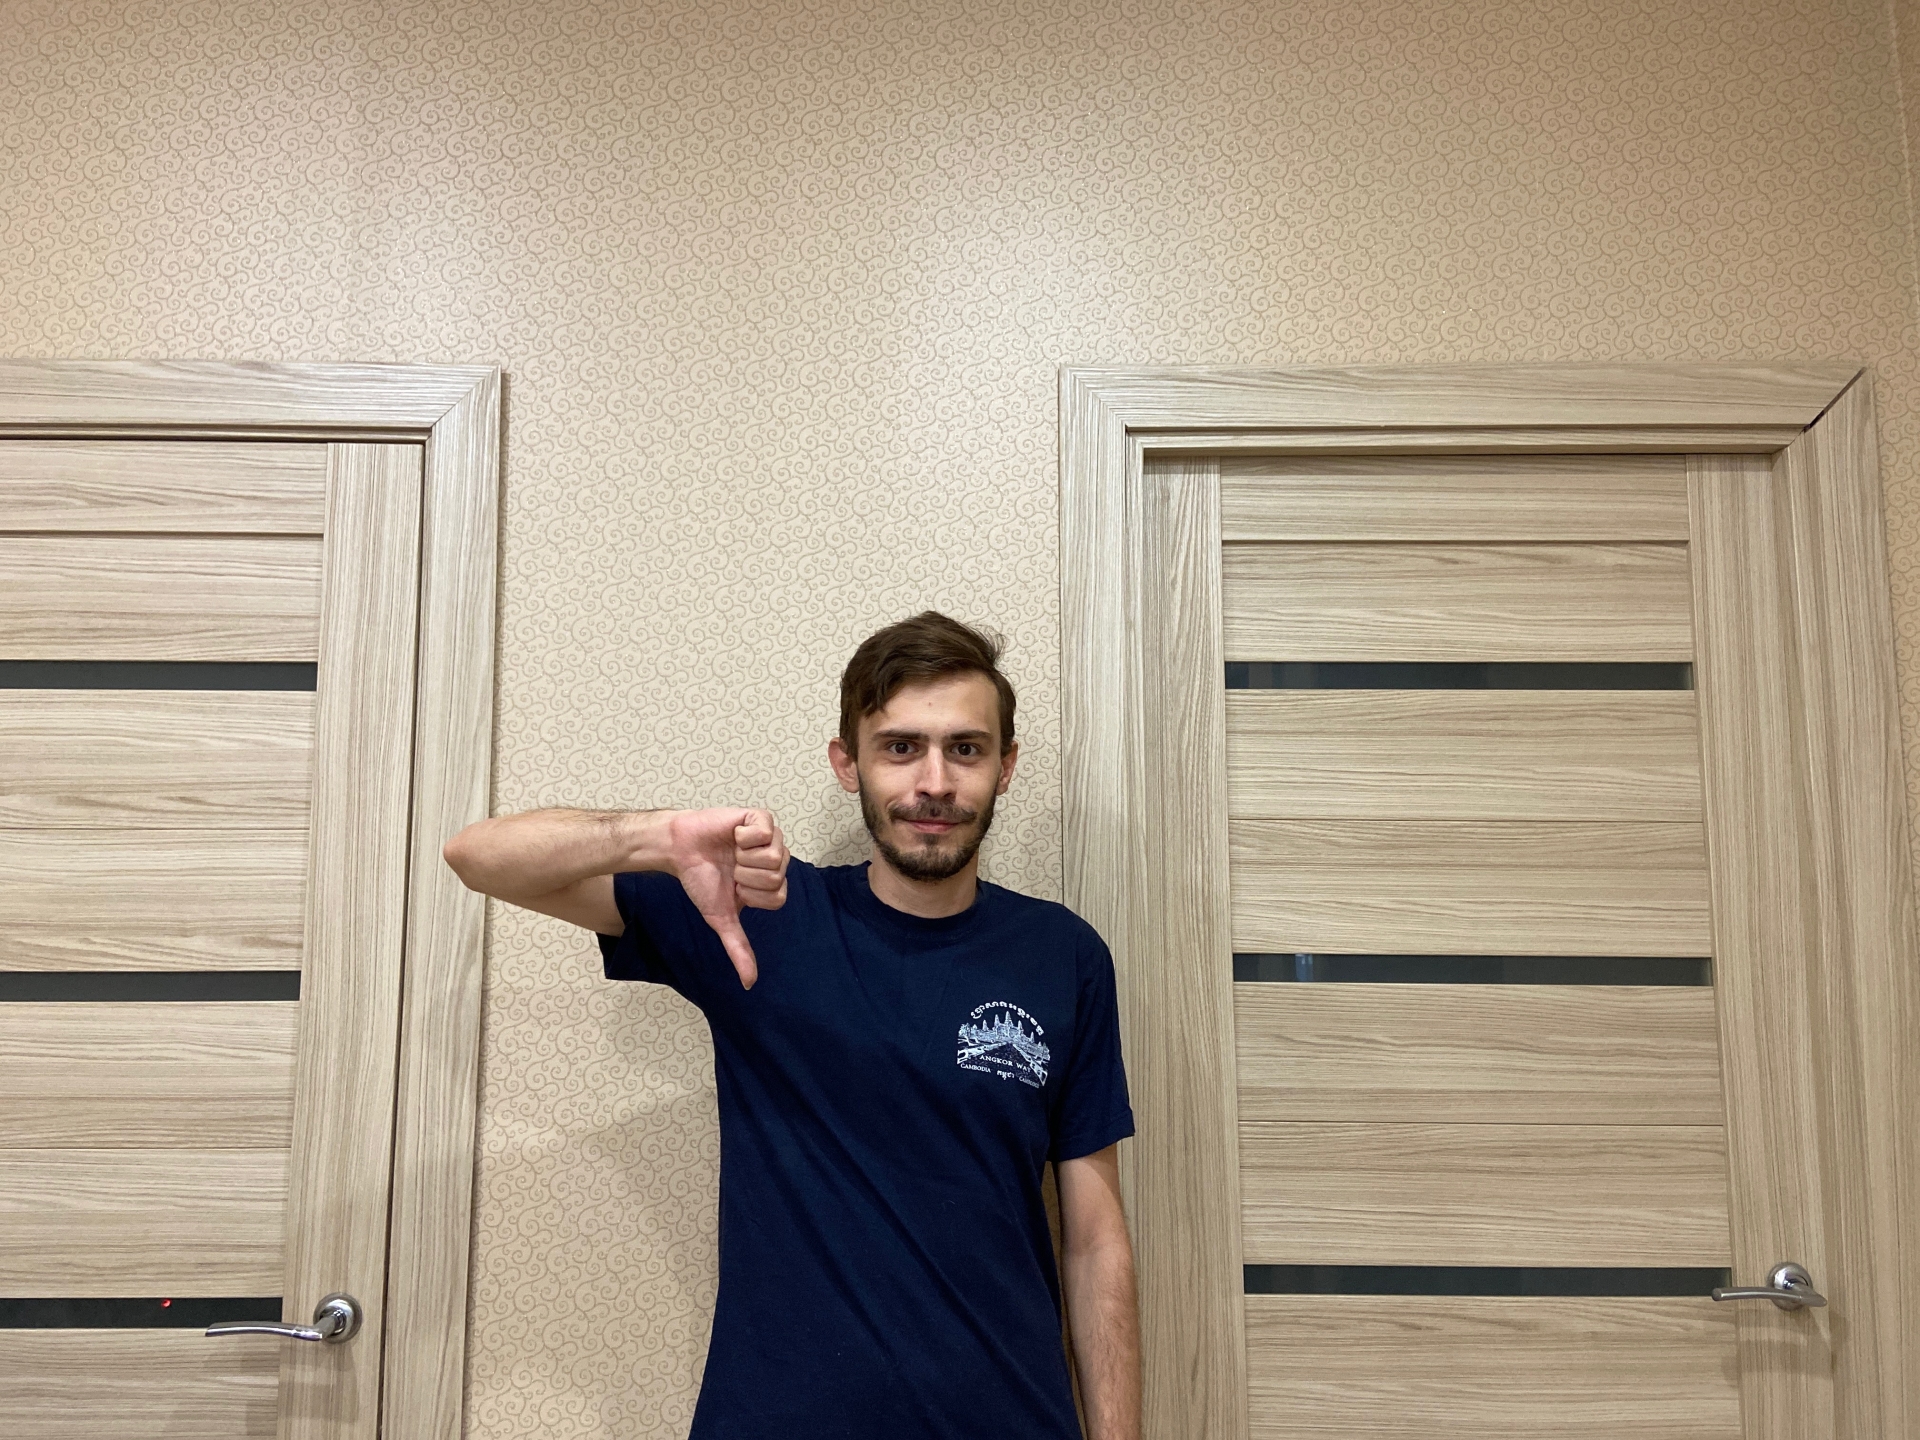
Label: clear